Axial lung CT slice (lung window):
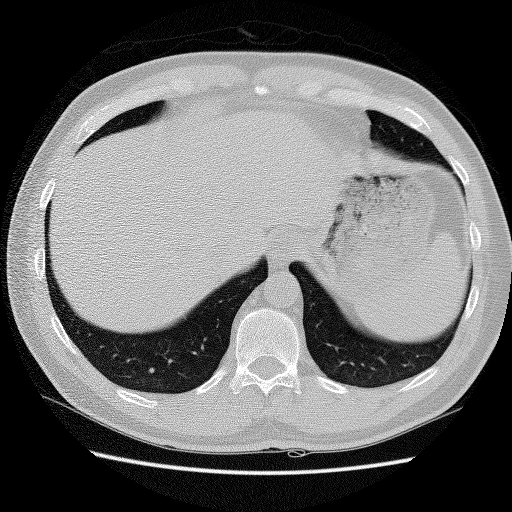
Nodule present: no